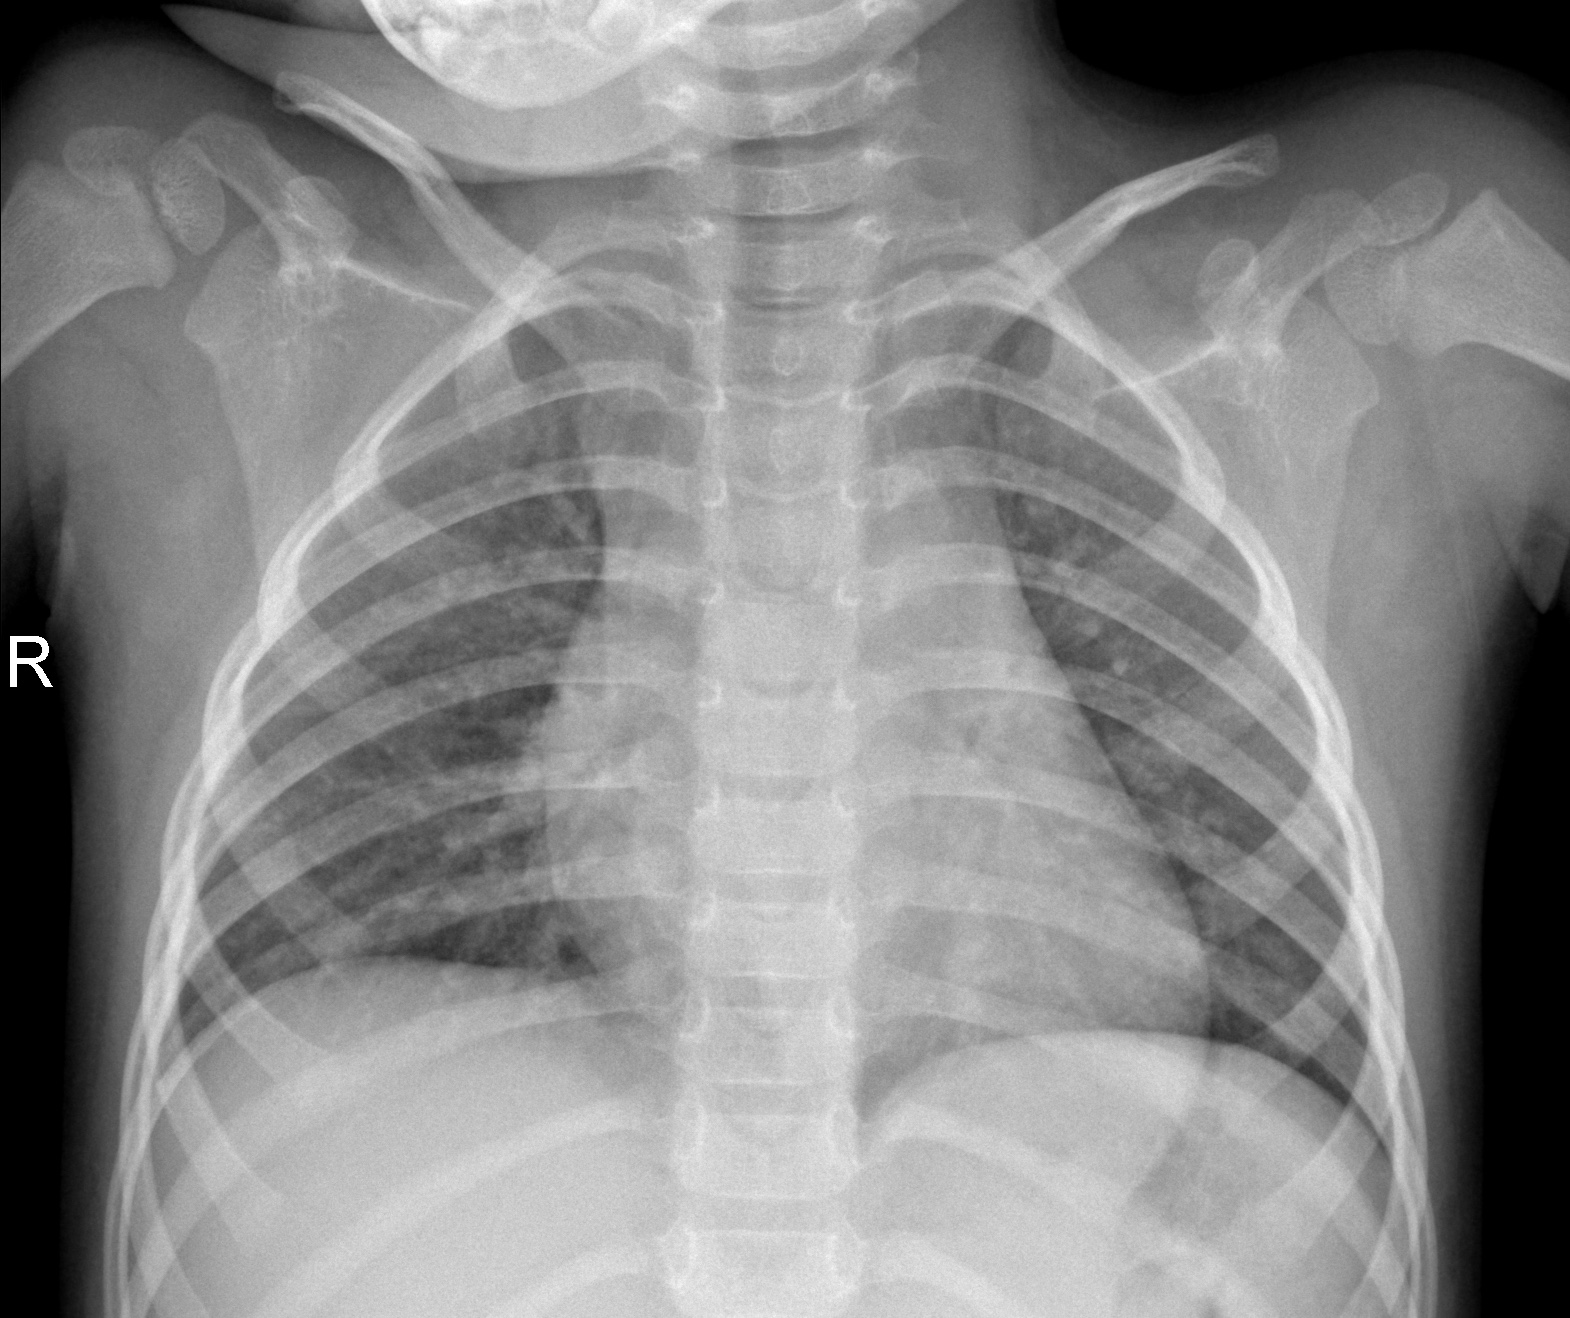
Diagnosis: NORMAL